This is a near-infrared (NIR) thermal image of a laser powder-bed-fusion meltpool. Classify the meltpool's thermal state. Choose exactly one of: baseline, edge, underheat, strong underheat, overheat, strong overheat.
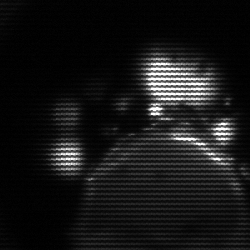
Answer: baseline